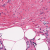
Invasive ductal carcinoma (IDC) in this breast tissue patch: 0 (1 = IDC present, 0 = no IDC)